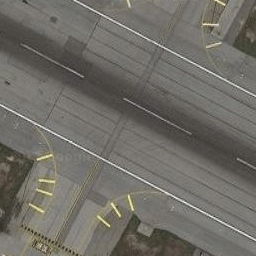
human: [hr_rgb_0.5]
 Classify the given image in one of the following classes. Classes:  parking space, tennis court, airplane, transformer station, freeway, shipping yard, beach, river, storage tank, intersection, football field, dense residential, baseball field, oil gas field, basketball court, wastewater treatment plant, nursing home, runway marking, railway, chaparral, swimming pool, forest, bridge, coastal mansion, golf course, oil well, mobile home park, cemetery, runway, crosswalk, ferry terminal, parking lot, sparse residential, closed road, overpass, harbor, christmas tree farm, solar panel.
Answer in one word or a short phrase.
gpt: runway